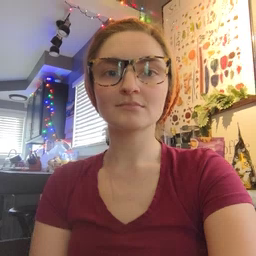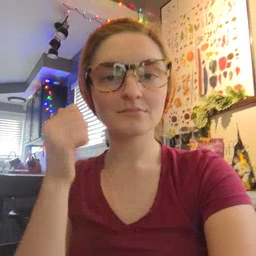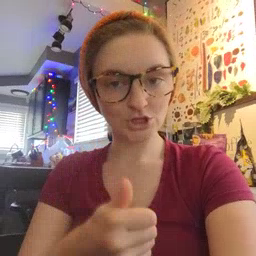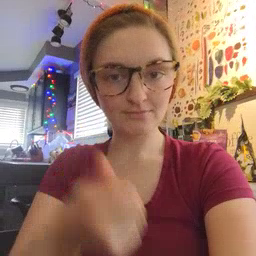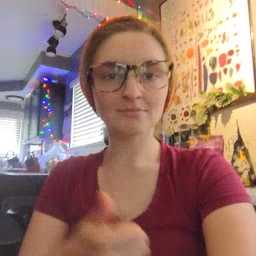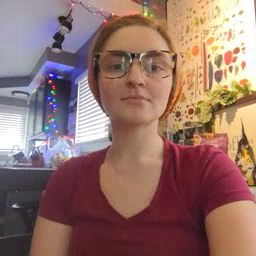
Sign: every